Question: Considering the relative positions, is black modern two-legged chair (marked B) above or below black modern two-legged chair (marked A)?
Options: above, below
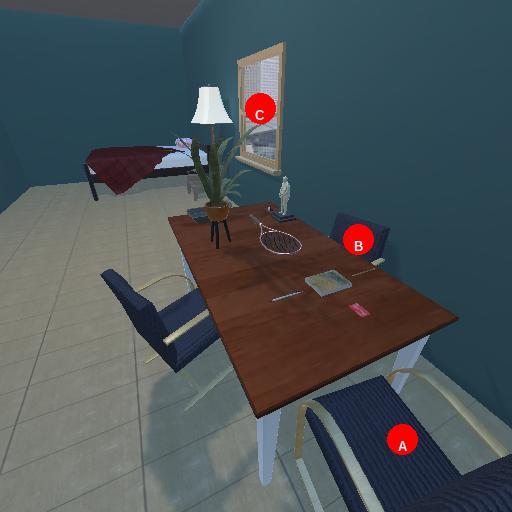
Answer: above